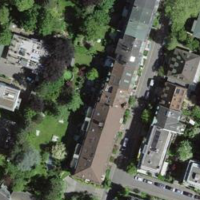
EUNIS habitat code: 54
Species observed at this site:
Asarum europaeum
Aegopodium podagraria